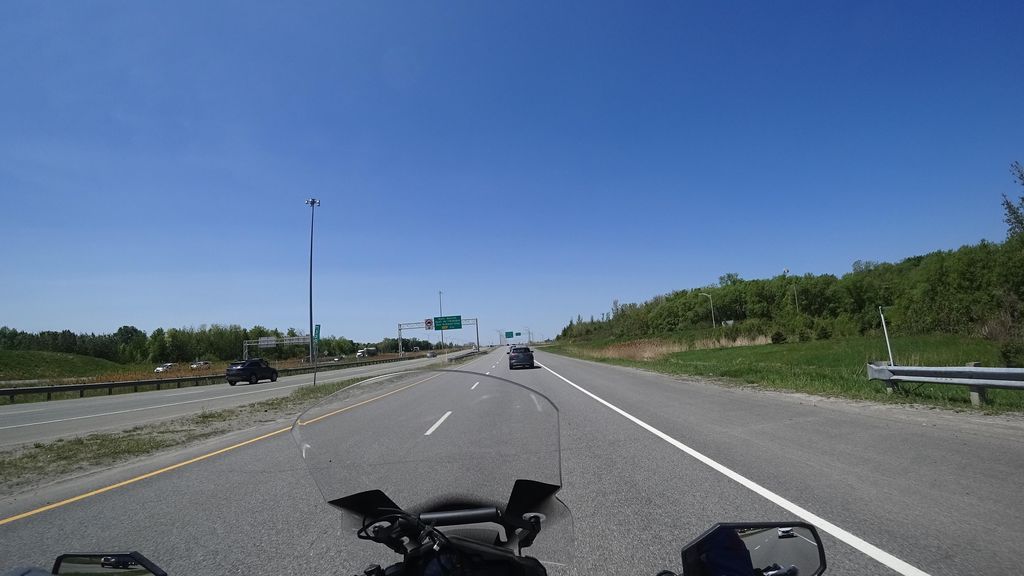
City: quebec_city